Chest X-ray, AP view. Patient: 25 years old, sex F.
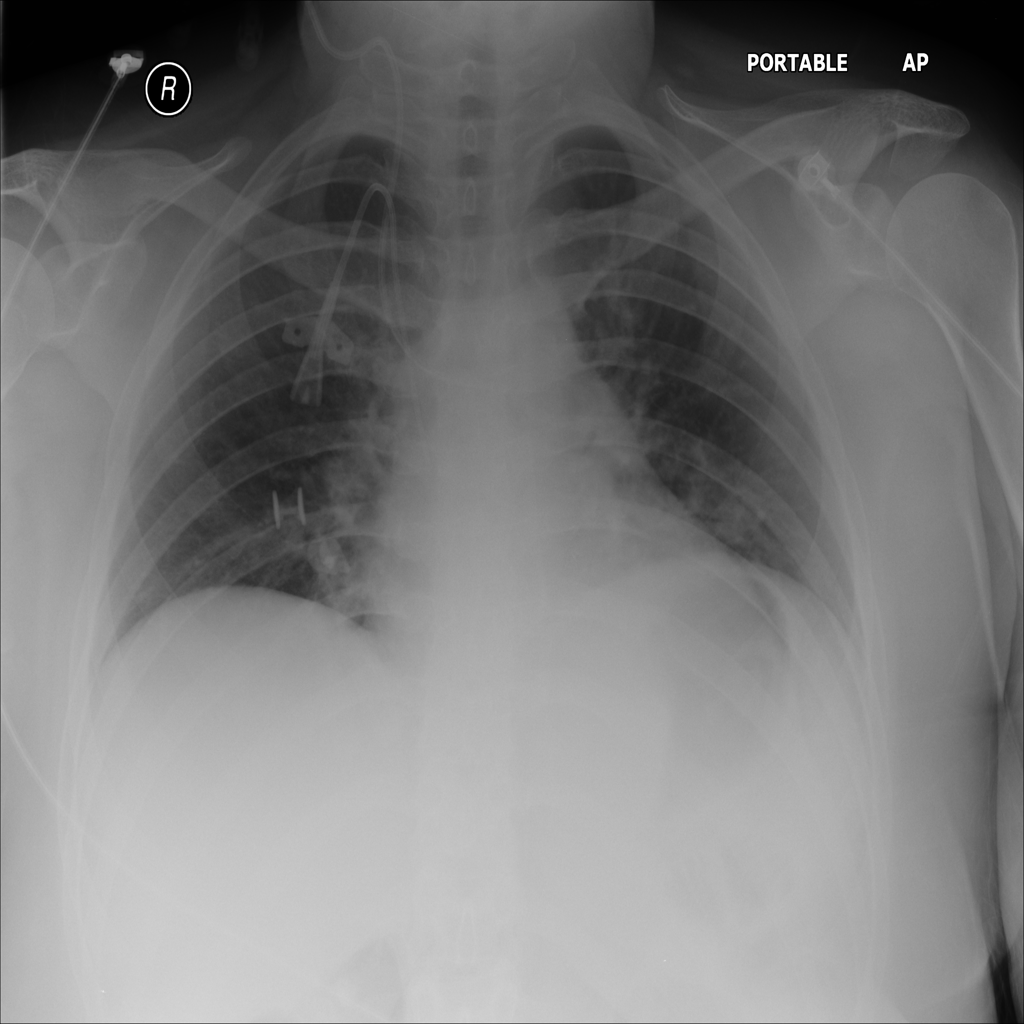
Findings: No Finding